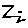
Label: zigzag